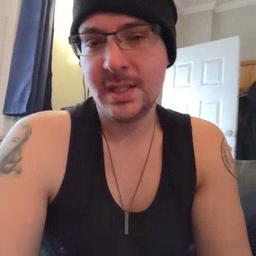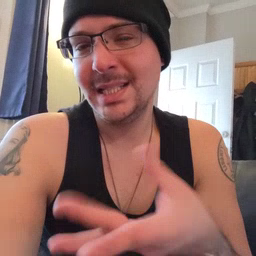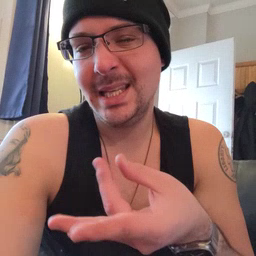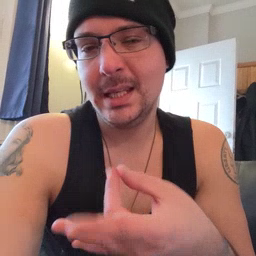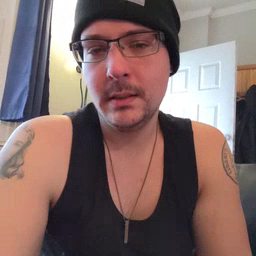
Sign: sticky